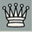
Piece: wQ